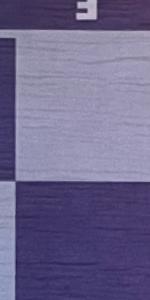
Label: Empty